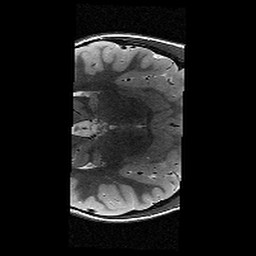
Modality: T2w
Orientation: axial
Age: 11
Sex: female
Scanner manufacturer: siemens
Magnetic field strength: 3 T
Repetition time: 9.23 s
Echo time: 0.067 s